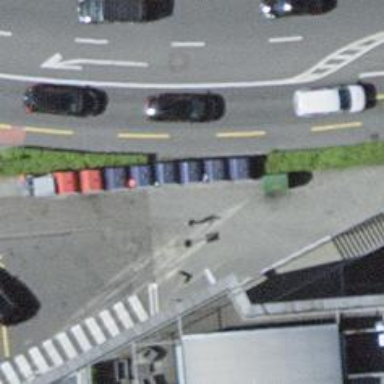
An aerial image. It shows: Motorcycle parking area.